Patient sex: M
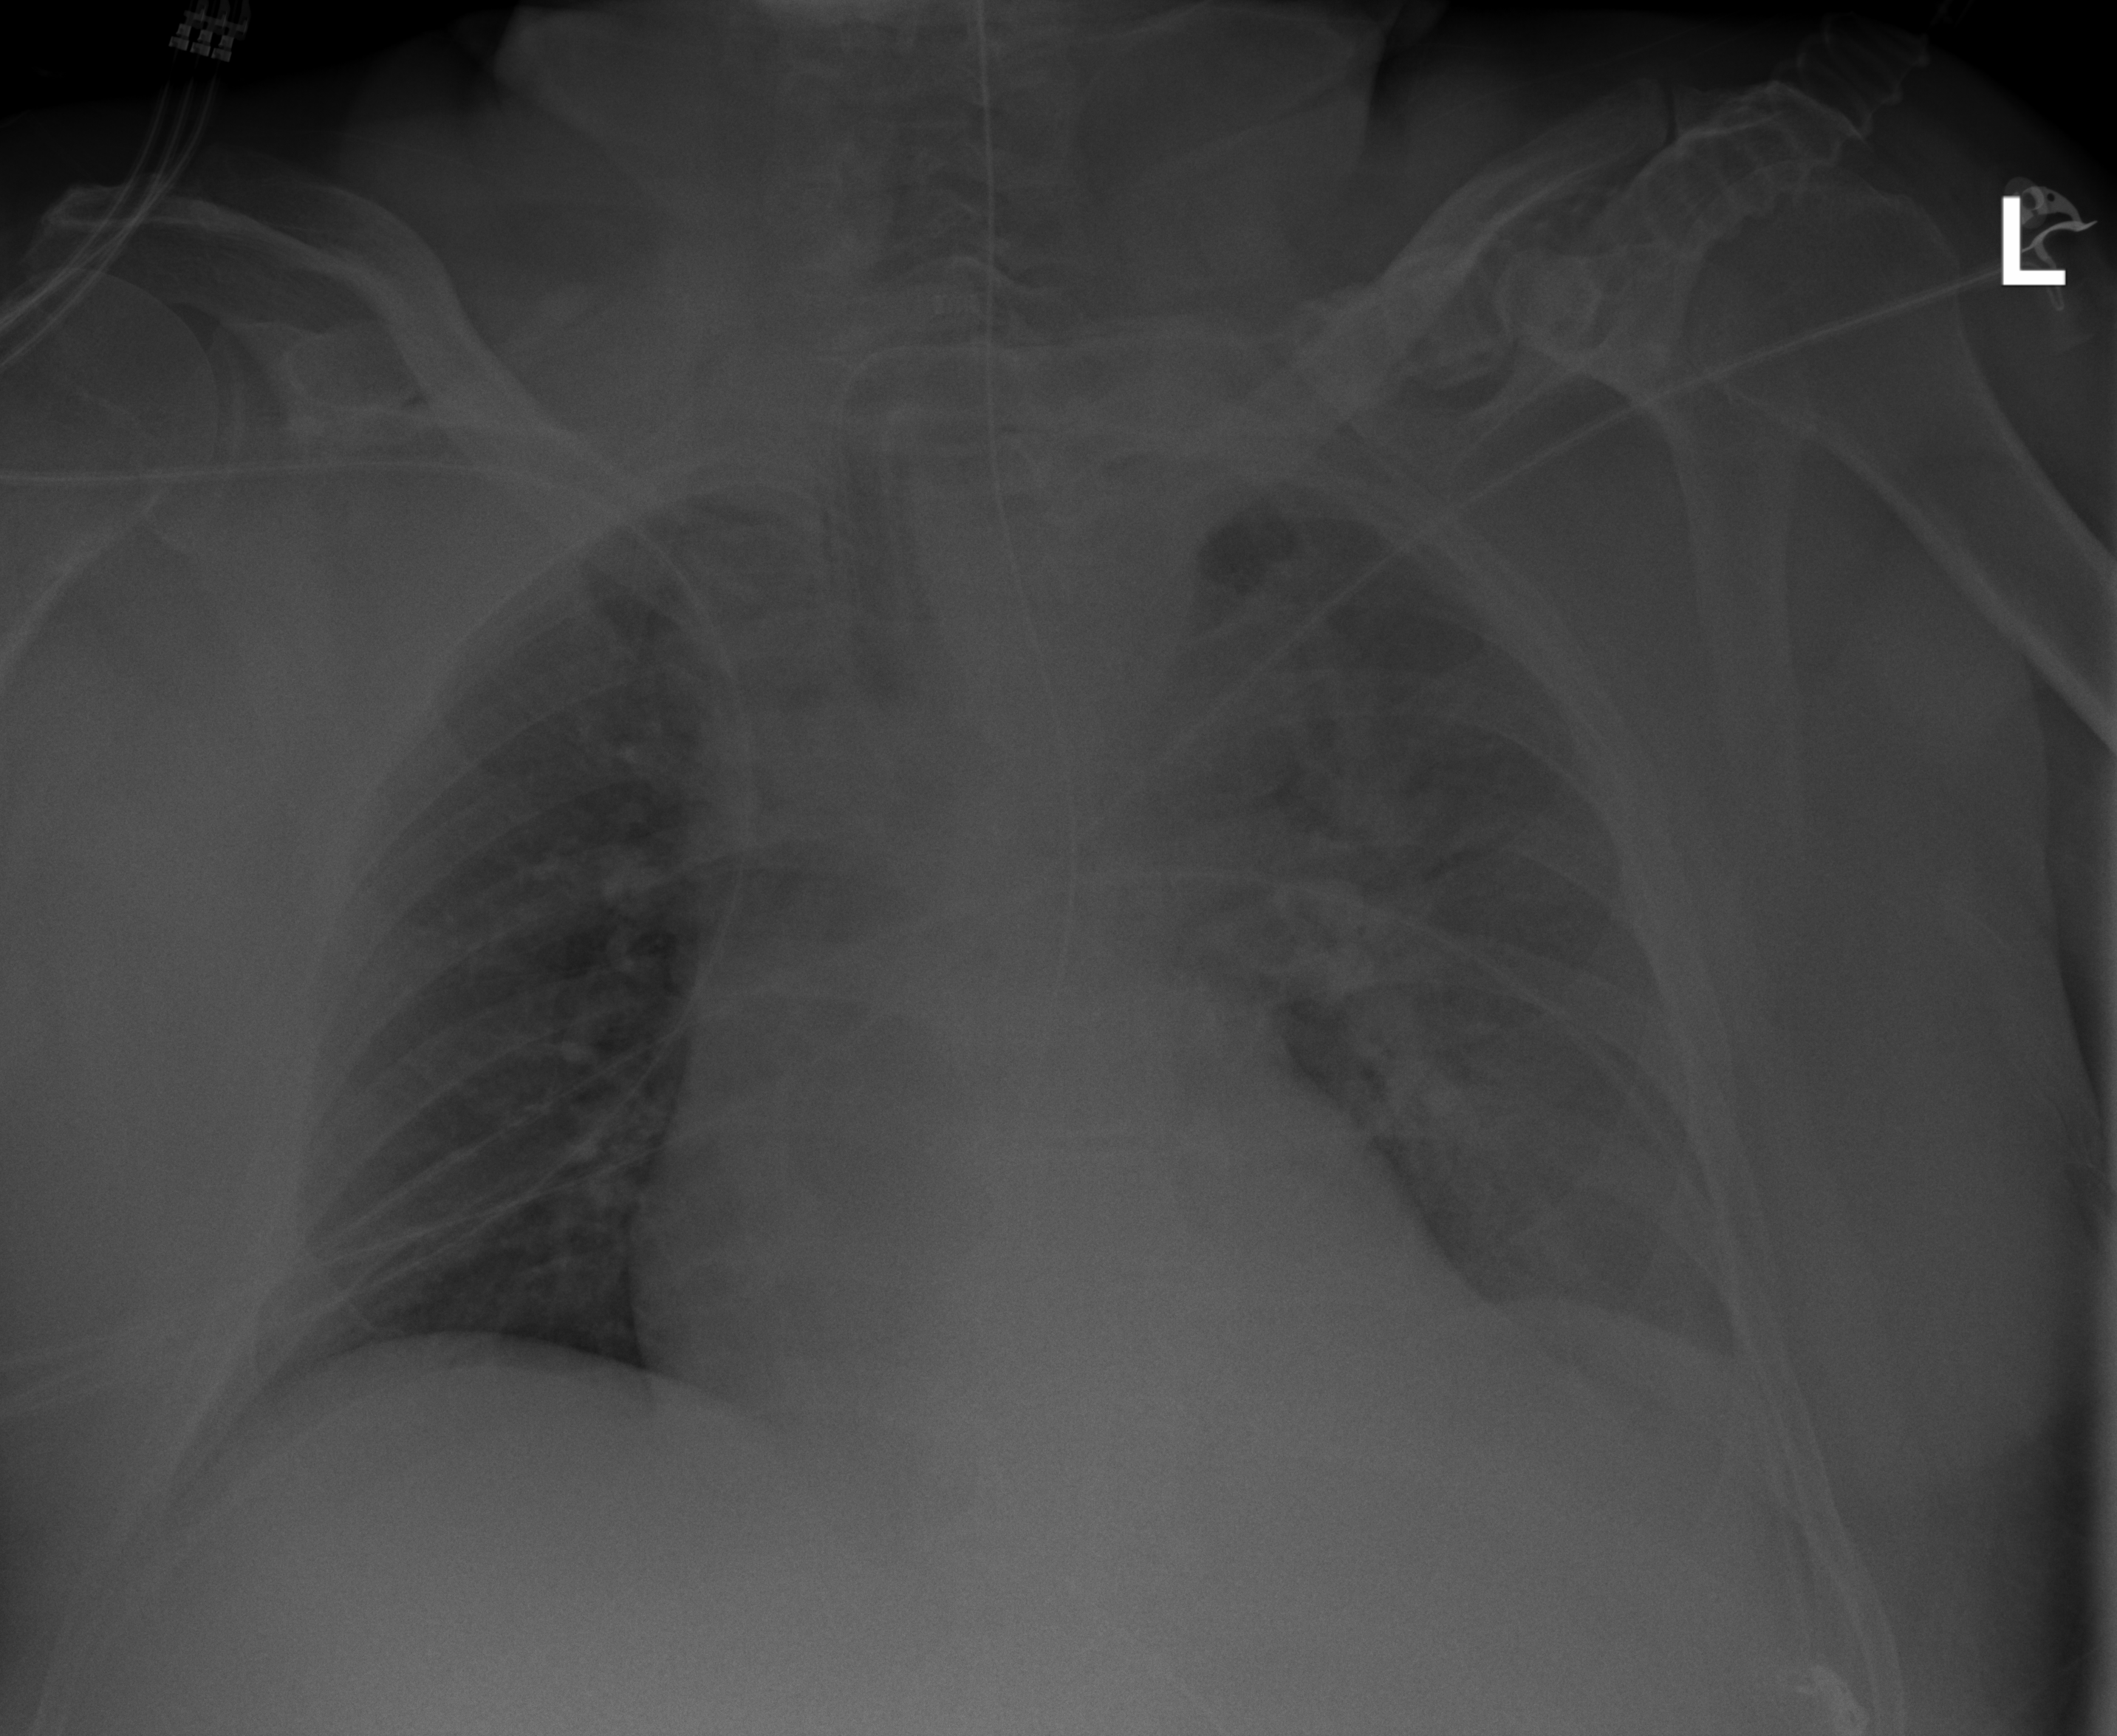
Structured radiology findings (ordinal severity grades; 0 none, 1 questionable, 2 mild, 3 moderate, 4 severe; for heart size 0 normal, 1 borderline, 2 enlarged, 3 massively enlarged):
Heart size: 0
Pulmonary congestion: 2
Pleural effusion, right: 0
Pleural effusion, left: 2
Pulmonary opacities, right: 0
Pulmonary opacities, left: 3
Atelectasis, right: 0
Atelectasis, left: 3